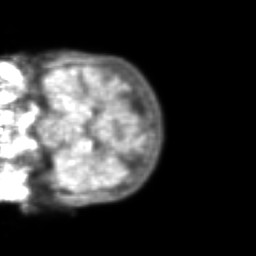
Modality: PET
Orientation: coronal
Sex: female
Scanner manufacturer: ge